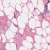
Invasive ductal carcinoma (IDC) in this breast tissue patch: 0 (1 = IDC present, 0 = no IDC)